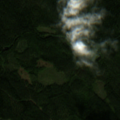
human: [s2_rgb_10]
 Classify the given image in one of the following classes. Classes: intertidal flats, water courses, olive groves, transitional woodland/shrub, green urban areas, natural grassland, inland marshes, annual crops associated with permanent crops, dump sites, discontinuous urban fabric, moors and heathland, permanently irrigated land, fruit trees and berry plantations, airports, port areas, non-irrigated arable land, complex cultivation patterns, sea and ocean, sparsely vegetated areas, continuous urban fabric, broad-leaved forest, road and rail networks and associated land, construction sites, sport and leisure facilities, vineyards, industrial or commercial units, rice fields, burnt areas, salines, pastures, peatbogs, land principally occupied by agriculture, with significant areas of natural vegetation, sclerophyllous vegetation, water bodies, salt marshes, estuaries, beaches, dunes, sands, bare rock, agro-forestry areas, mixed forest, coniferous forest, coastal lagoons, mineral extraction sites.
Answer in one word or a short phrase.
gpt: coniferous forest, mixed forest